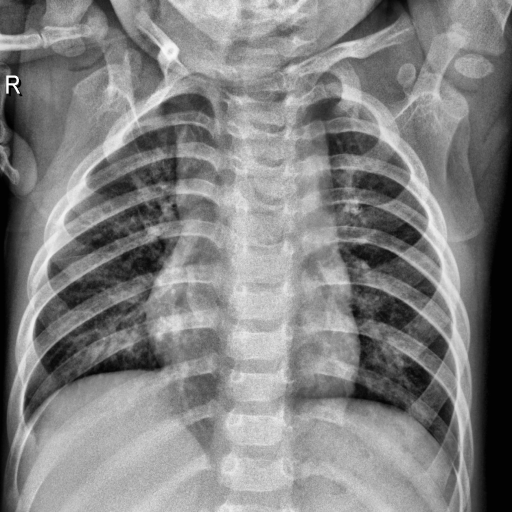
Finding: NORMAL